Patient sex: M
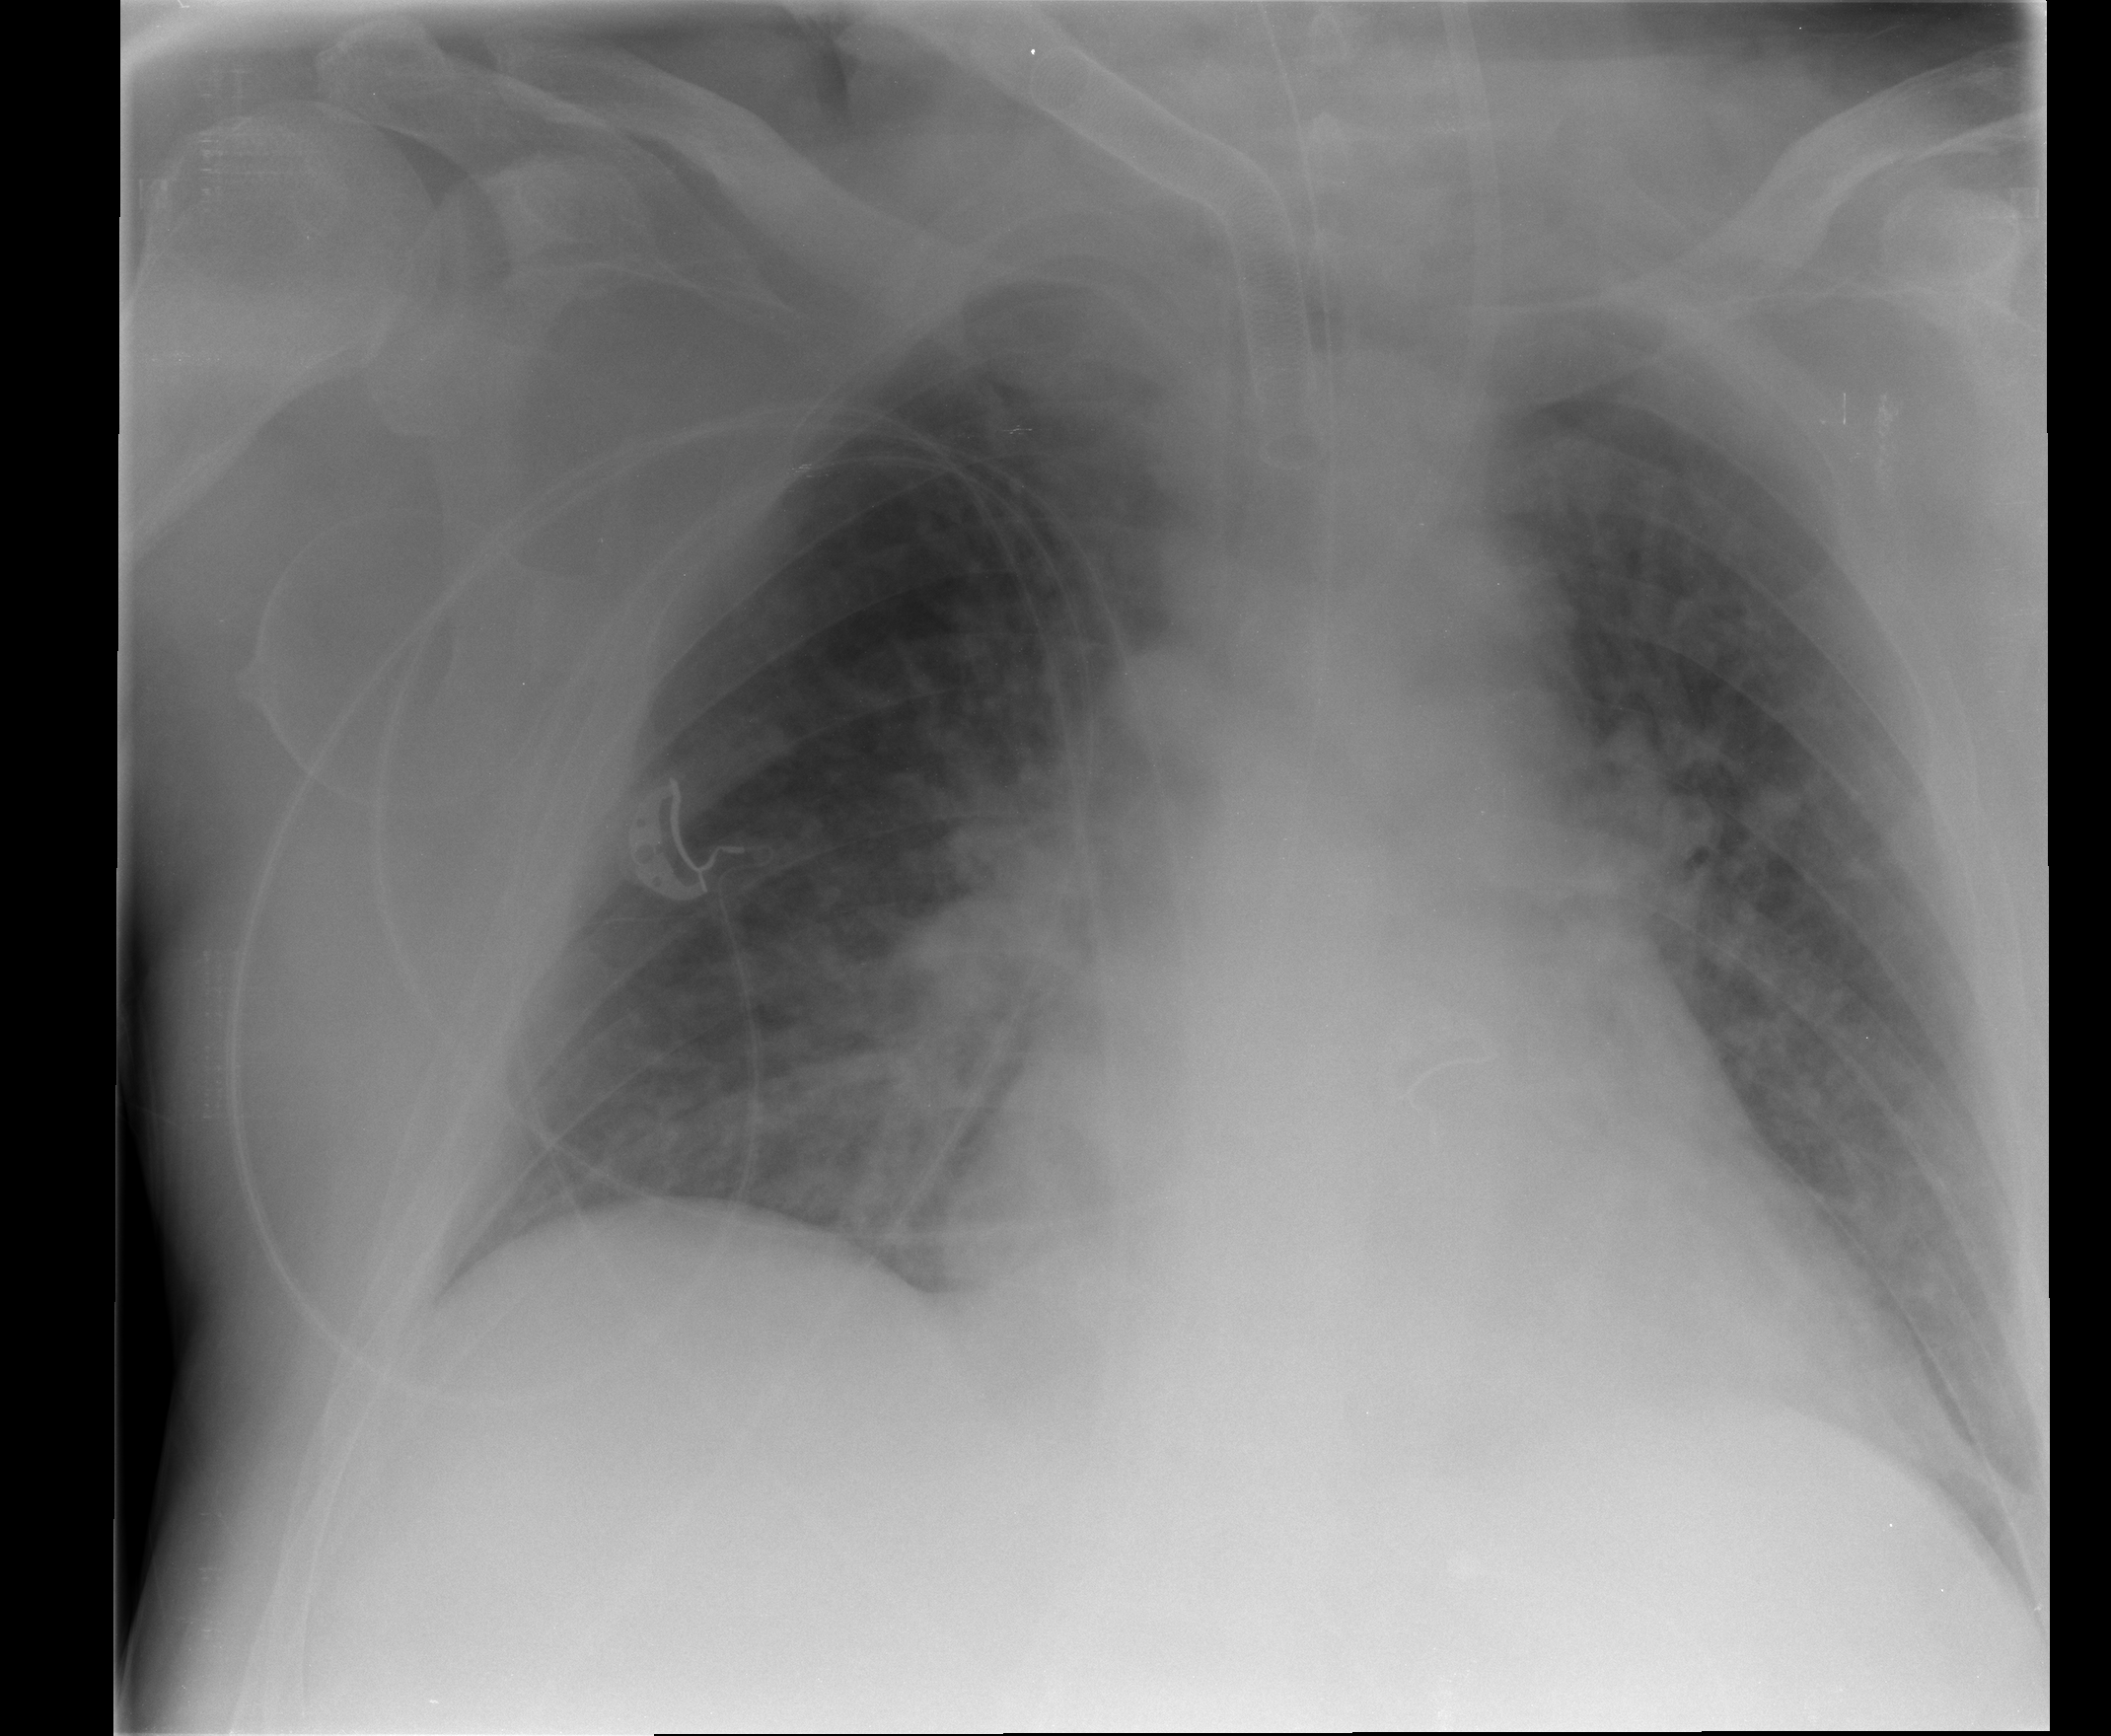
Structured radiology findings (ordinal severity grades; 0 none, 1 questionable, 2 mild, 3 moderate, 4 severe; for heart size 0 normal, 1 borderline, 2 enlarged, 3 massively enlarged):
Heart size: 2
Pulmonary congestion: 3
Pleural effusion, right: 1
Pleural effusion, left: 2
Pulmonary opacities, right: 2
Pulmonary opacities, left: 2
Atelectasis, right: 2
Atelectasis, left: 2